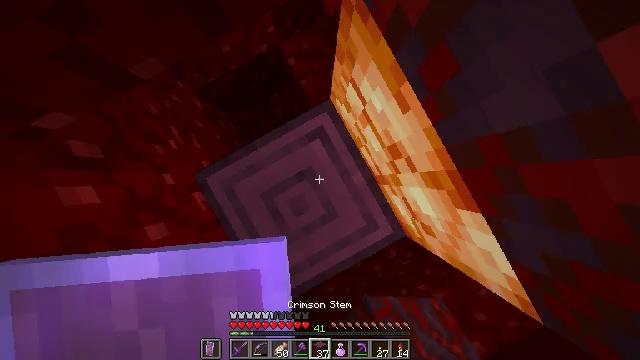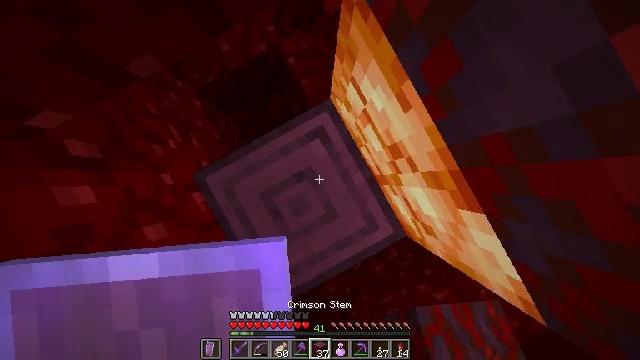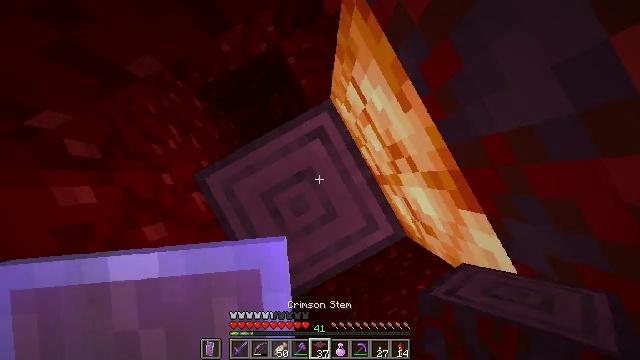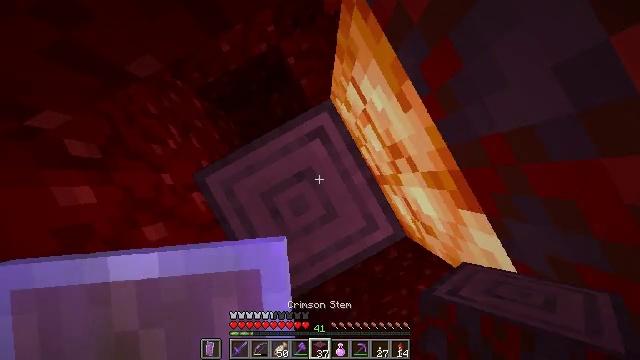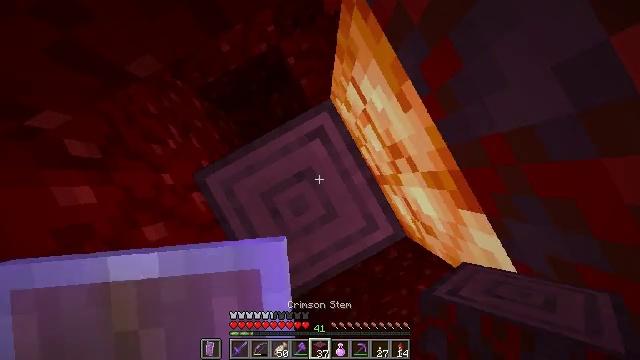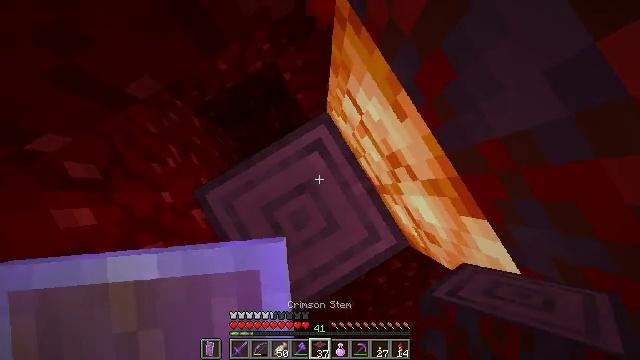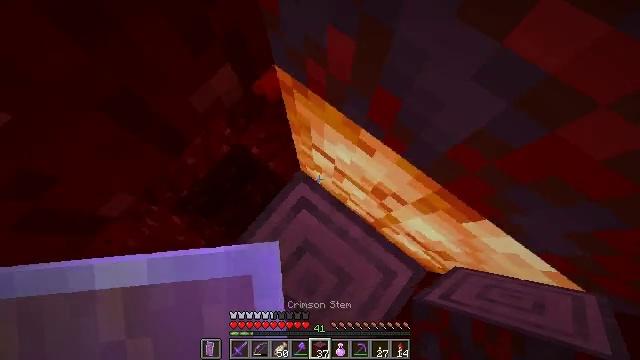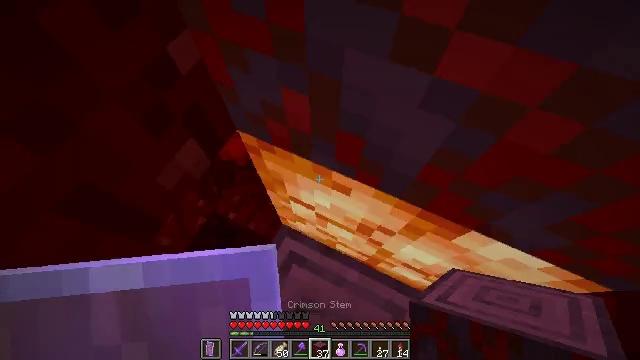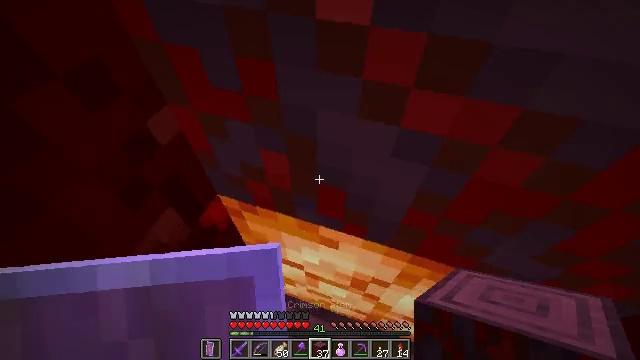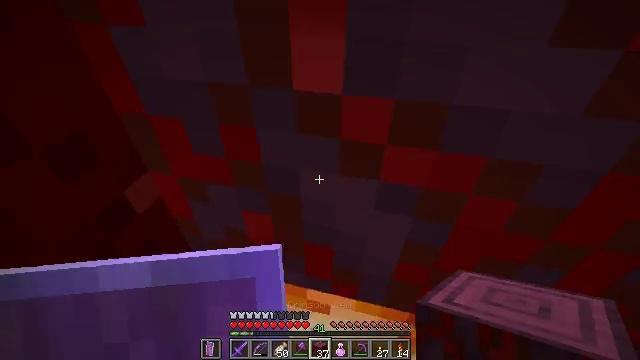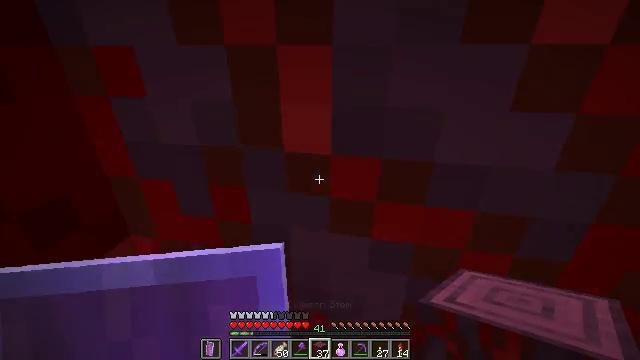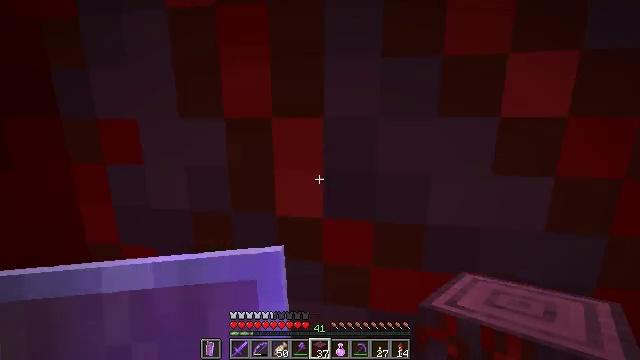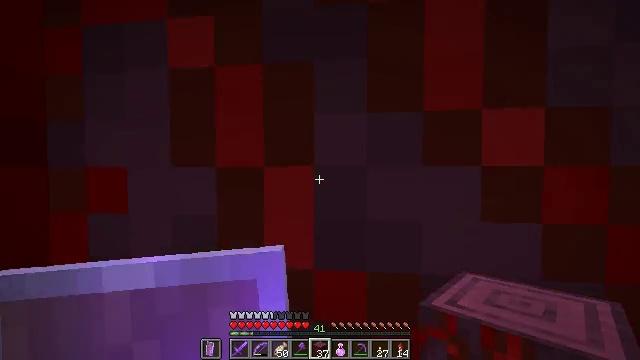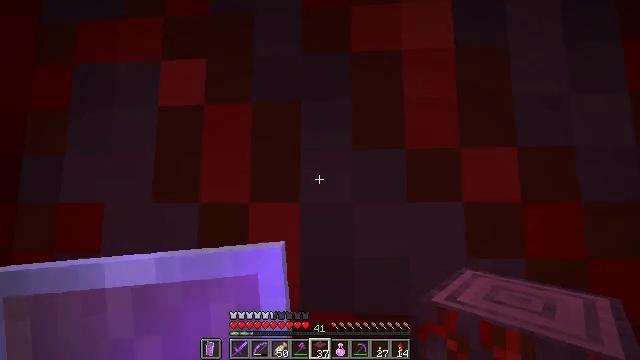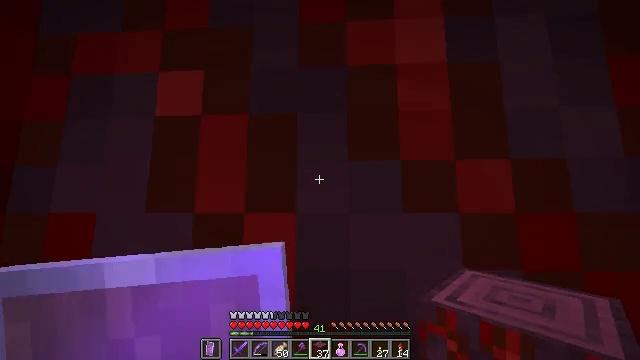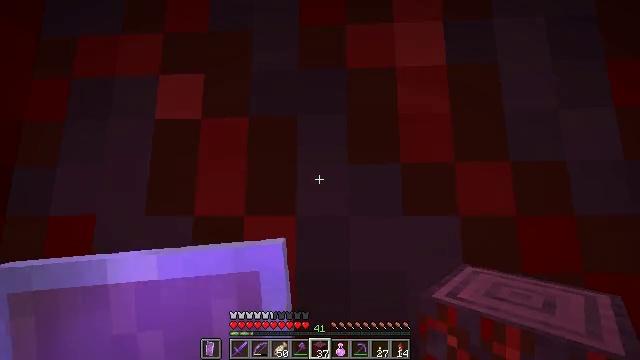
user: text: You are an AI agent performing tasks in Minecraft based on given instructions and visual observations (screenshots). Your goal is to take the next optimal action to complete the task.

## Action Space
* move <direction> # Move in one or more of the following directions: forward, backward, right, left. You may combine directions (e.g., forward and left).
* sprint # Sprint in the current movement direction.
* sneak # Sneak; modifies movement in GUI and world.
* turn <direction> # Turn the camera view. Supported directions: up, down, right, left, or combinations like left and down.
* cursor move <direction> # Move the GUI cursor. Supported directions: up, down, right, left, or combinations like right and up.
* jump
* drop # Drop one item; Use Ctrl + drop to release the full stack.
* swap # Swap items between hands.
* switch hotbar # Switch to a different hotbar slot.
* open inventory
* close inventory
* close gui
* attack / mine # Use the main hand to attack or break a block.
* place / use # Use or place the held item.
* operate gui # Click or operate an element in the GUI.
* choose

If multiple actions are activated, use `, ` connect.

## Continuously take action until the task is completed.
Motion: motion action
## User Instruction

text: Collect crimson stem for building materials.
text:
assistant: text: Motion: no_op
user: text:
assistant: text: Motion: no_op
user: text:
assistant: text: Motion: no_op
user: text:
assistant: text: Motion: no_op
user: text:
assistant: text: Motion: turn right and up
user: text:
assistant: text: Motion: turn right and up
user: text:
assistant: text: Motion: turn right and up
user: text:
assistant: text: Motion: turn right and up
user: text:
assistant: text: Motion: turn right and up
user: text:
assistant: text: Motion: turn right and up
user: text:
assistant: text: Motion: turn right and up
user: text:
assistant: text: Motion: turn right and up
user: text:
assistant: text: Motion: turn right and up
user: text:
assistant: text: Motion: turn up
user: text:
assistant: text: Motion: no_op
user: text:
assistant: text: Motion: no_op
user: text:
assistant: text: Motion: no_op
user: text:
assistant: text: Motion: no_op
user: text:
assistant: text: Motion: no_op
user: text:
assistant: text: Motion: no_op
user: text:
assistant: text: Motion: no_op
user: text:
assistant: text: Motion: no_op
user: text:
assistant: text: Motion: no_op
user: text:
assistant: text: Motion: attack / mine
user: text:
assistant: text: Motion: attack / mine
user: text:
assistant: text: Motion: attack / mine
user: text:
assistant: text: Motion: attack / mine
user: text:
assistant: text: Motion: attack / mine
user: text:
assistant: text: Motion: attack / mine
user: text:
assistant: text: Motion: attack / mine